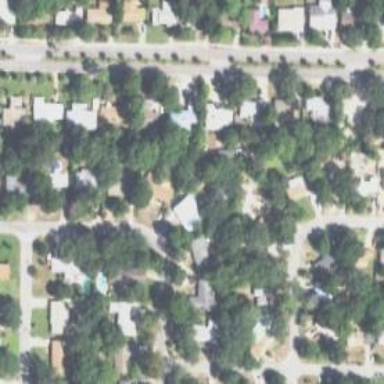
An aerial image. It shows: Residential area composed of single-family homes.